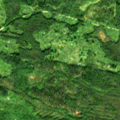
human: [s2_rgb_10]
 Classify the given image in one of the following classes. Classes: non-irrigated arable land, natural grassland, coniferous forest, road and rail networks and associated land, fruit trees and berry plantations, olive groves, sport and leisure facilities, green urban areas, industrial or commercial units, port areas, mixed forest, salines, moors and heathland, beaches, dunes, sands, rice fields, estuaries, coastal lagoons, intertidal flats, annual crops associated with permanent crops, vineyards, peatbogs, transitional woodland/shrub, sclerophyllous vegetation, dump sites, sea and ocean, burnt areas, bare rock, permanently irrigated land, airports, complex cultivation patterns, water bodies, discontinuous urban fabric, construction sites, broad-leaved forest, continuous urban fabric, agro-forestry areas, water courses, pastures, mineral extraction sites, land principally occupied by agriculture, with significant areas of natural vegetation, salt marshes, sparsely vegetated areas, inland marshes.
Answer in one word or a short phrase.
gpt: coniferous forest, mixed forest, transitional woodland/shrub